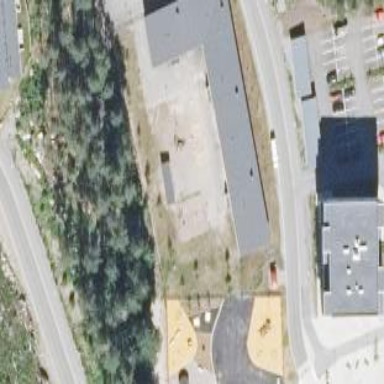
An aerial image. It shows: Kindergarten.